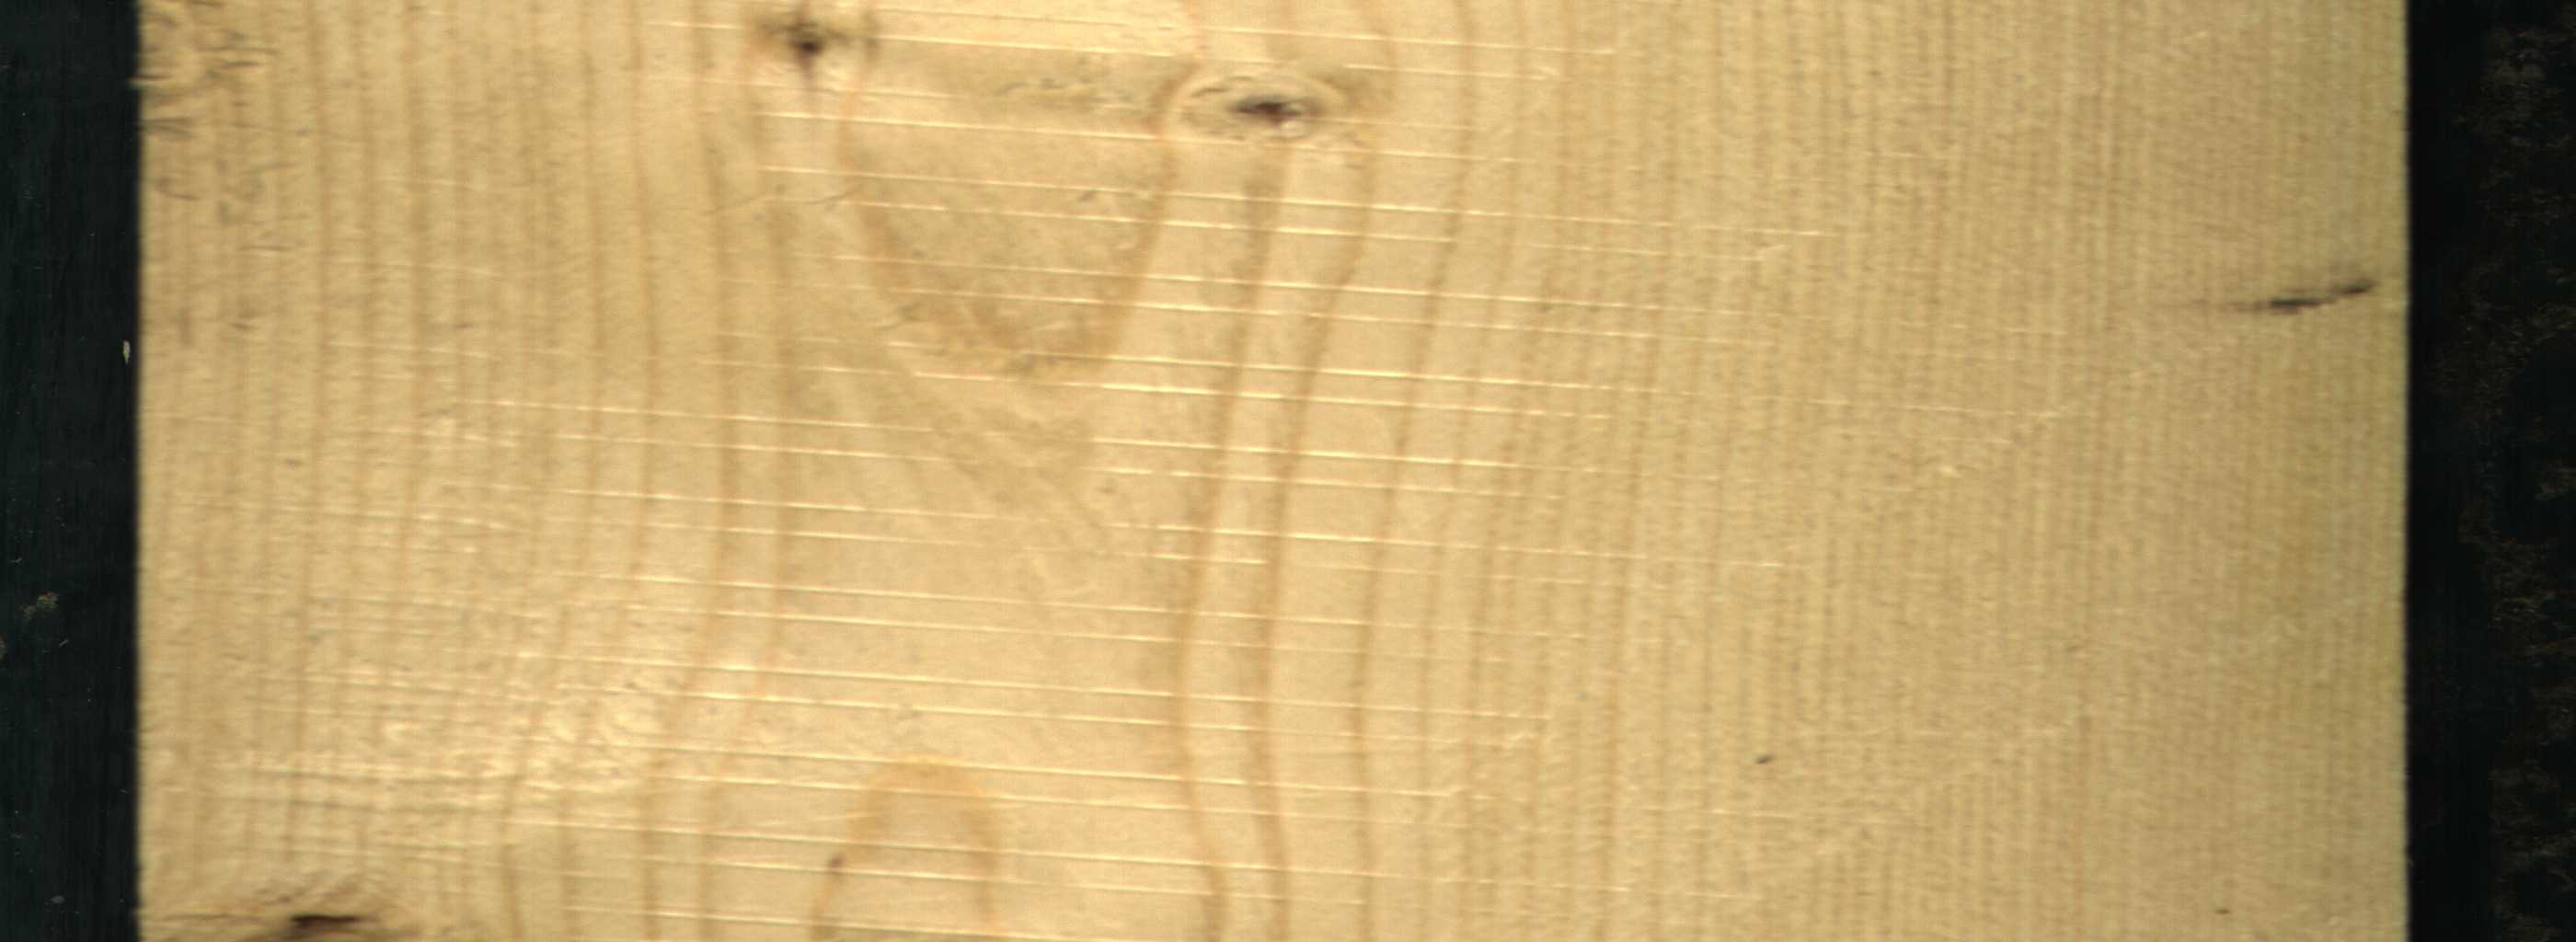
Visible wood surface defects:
Dead_Knot
Live_Knot
Live_Knot